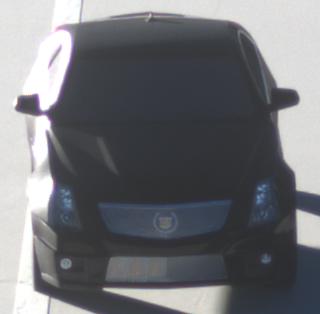
Make: Cadillac
Model: CTS-V
Detailed model: CTS-V (II) Limousine
Model produced from: 2008/11
Model produced until: 2010/12
Doors: 4
Color: black
Road condition: dry road
Daytime: sunrise or sunset
Contrast: high contrast